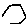
Label: hexagon